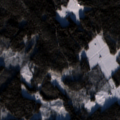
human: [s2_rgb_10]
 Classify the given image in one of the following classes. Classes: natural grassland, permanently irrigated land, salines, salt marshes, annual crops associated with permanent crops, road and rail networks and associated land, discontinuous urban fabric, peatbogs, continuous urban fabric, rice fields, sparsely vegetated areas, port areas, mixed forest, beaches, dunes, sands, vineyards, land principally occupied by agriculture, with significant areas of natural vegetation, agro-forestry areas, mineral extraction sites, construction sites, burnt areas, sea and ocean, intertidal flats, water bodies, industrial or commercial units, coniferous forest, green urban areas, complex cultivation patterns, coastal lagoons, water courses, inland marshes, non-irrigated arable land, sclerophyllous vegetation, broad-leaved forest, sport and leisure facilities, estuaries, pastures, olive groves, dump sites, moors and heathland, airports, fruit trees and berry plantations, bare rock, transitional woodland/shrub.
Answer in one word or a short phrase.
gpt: non-irrigated arable land, coniferous forest, mixed forest, transitional woodland/shrub